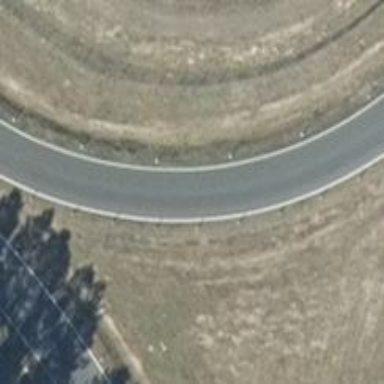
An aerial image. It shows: Trunk link highway.